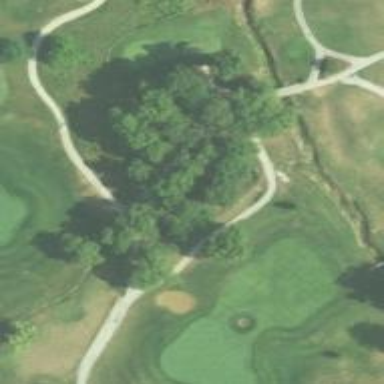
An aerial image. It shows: Path for both roads and golfers.